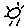
Label: sun